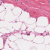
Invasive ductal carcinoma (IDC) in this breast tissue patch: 0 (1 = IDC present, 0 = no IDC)